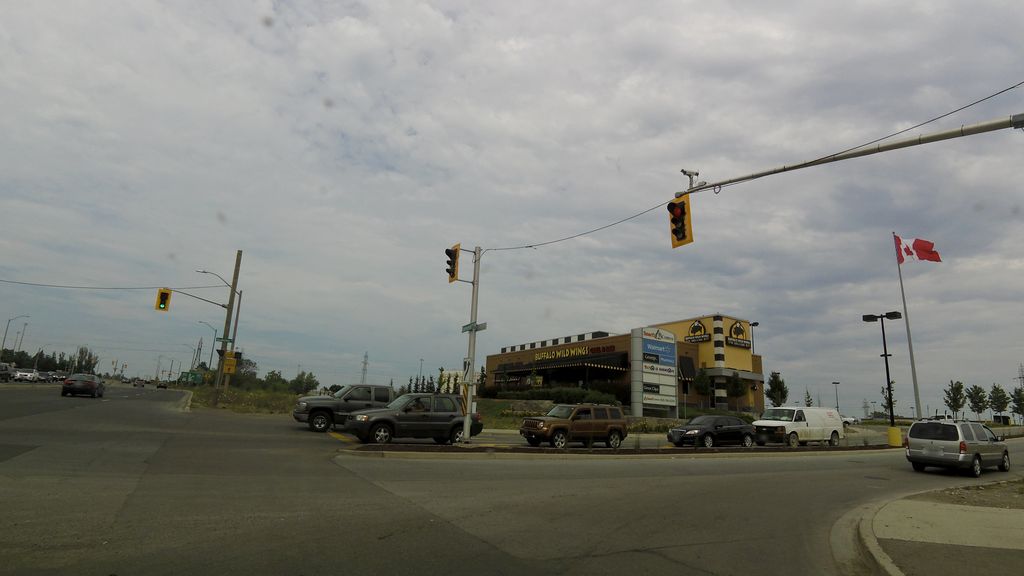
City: hamilton